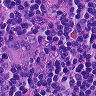
Metastatic tissue present: yes